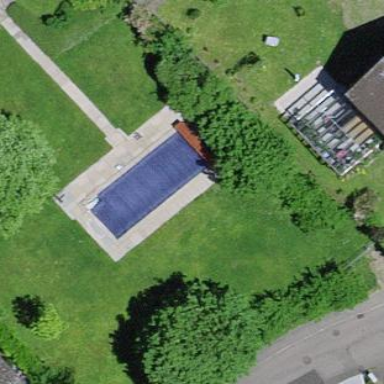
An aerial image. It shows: Swimming pool located in leisure land.